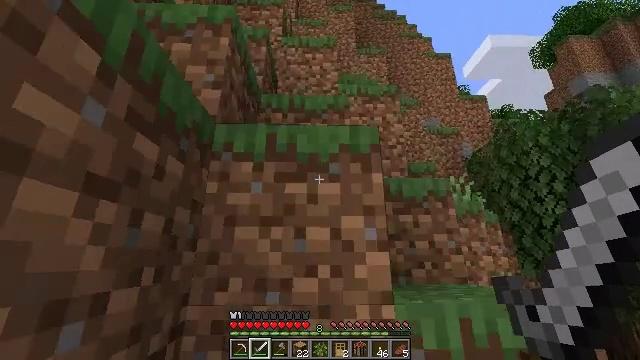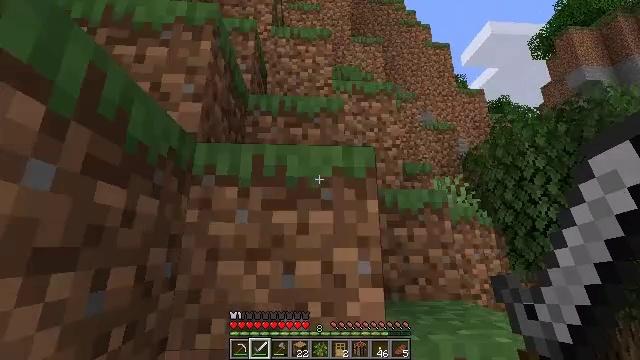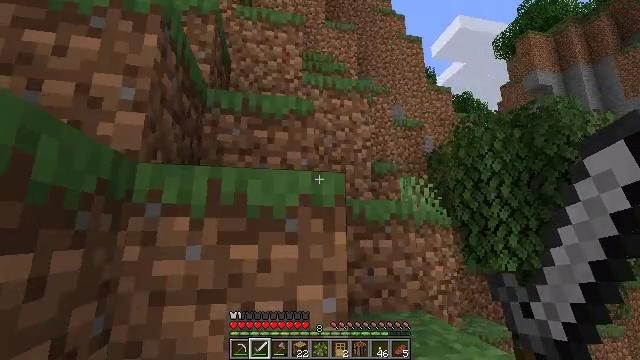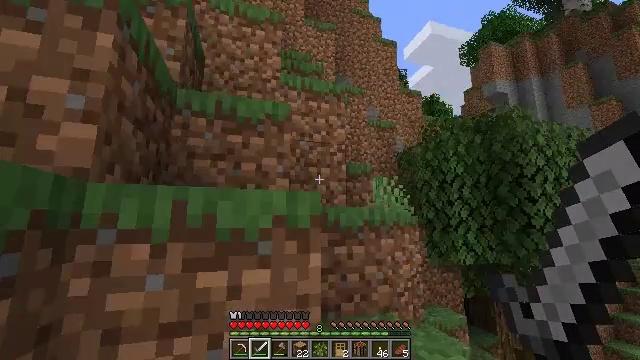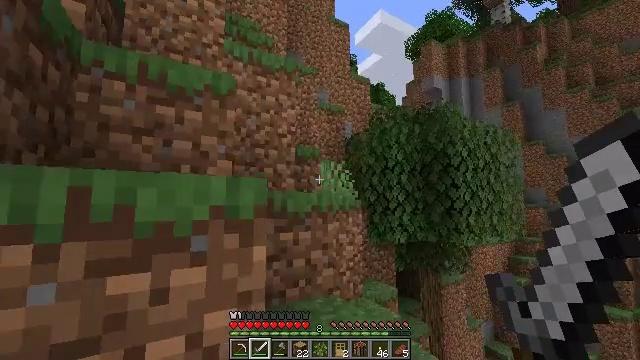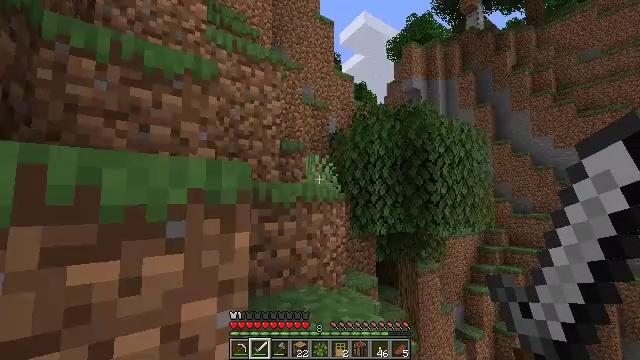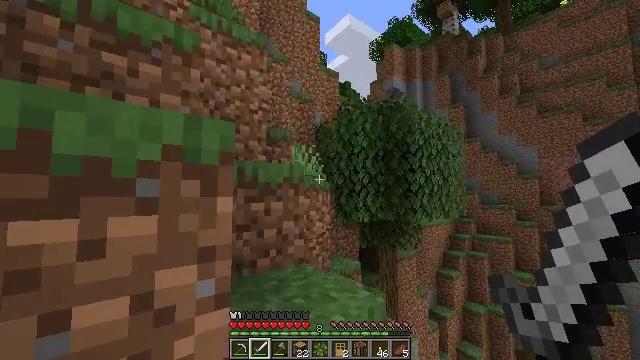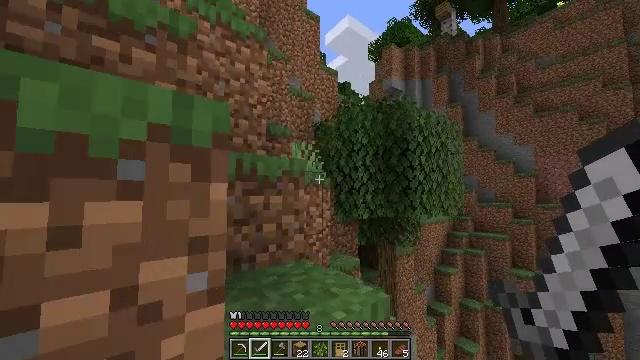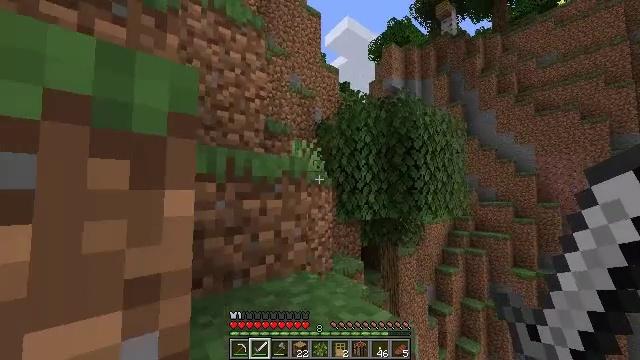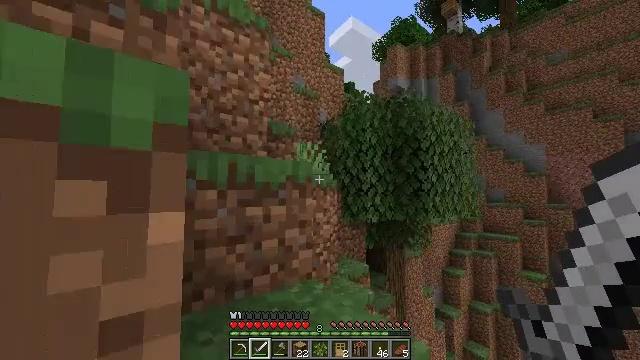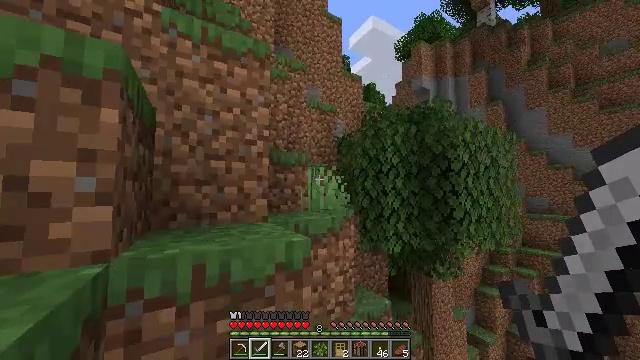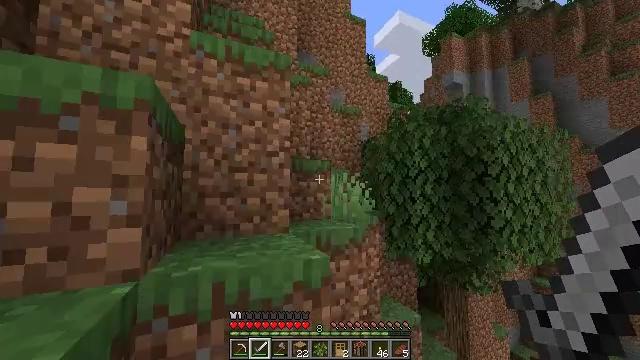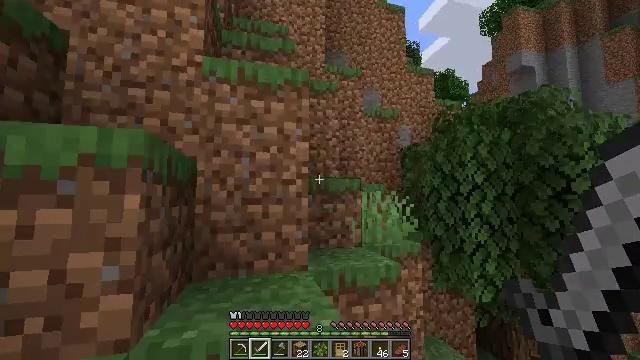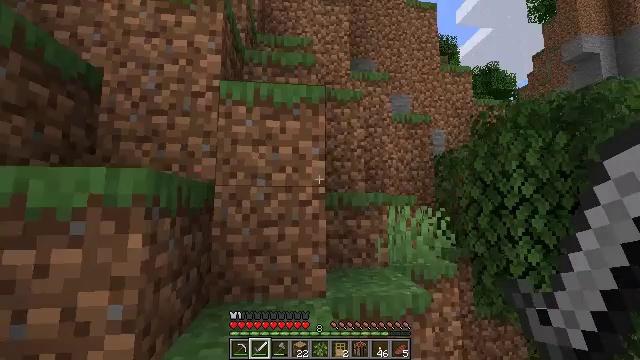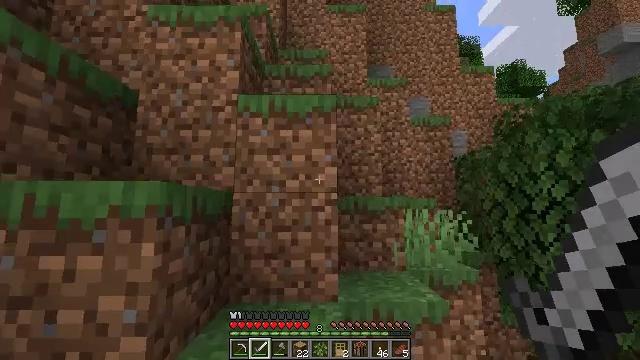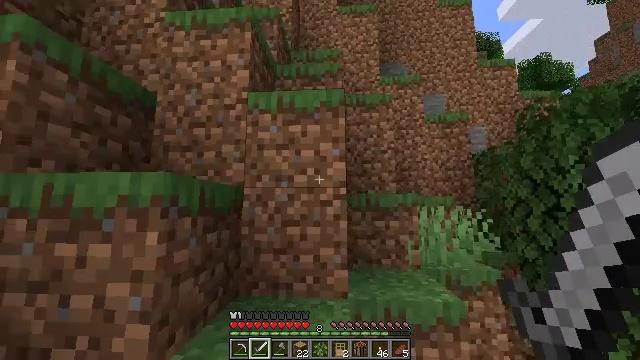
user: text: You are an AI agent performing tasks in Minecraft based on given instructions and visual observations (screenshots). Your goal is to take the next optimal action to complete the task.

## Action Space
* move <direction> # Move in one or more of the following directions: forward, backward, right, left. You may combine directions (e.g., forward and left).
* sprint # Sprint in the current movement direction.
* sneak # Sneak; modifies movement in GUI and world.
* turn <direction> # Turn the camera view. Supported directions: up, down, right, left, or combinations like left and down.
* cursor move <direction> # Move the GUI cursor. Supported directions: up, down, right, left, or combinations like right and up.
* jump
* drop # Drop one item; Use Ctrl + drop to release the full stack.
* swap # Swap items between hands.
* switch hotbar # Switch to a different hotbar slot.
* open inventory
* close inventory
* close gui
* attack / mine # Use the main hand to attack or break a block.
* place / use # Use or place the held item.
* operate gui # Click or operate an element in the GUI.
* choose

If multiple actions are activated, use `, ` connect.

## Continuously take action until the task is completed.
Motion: motion action
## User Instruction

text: Remove oak leaves from branches.
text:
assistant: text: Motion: move forward, sprint, turn right and down, jump
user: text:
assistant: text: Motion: move forward, sprint, turn right and down
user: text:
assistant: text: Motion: move forward, sprint, turn right and down
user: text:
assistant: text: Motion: move forward, sprint, turn right and down
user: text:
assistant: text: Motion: move forward, sprint, turn right and down
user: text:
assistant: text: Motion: move forward, sprint, turn right and down
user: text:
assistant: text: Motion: move forward, sprint
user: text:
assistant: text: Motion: move forward, sprint
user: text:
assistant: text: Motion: move forward, sprint, turn left, jump
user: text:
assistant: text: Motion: move forward, sprint, turn left, jump
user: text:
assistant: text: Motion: move forward, sprint, turn left, jump
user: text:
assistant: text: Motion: move forward, sprint, turn left and up, jump
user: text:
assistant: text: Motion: move forward and move left, sprint, turn left and up, jump
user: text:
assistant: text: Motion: move forward and move left, sprint, turn left
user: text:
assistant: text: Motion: move forward and move left, sprint, turn left
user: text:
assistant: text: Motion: move forward and move left, sprint
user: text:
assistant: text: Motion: move forward, sprint
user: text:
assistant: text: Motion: move forward, sprint, turn left
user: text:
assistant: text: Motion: move forward, sprint, turn left, jump
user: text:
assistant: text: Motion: move forward, sprint, turn left, jump
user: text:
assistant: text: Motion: move forward, sprint, turn left, jump
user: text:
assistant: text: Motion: move forward, sprint, turn left, jump
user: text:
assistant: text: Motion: move forward, sprint, turn left, jump
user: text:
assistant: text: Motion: move forward, sprint, turn left
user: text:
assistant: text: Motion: move forward, sprint, turn left
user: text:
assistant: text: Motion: move forward, sprint
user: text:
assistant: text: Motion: move forward and move left, sprint, jump
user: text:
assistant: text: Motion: move forward and move left, sprint, jump
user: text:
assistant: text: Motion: move forward and move left, sprint, jump
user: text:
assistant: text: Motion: move forward and move left, sprint, turn right, jump